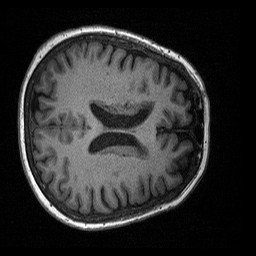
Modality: T1w
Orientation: axial
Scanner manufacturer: siemens
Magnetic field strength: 3 T
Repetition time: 2.3 s
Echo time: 0.00226 s